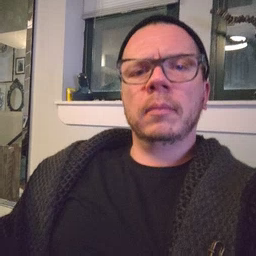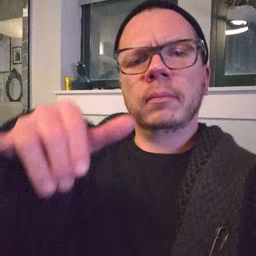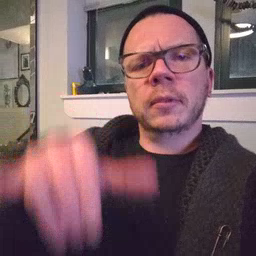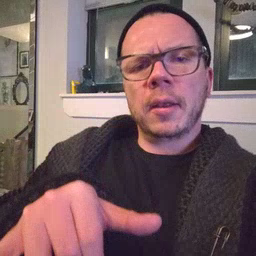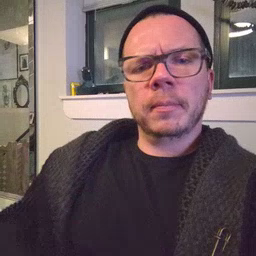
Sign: stay